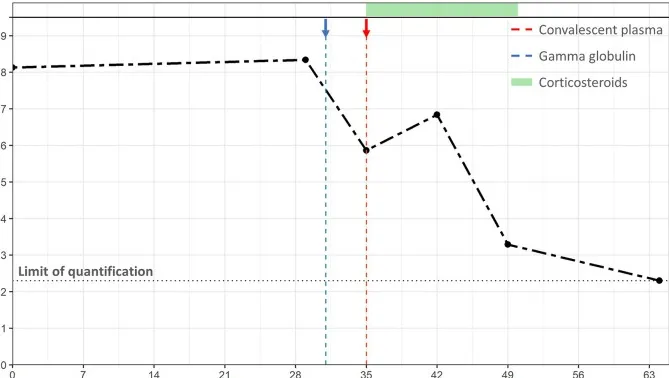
Dynamic of SARS-CoV-2 since admission. Dashed lines in gray, blue, and red represent the limit of quantification value, gamma globulin treatment, and convalescent plasma treatment, respectively, whereas the green bar represents the days under corticosteroids therapy. The bars below the VL curve show the period in which the child stayed in the intermediate care unit (IMCU) and intensive care unit (ICU).
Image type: pathology (immunostaining)